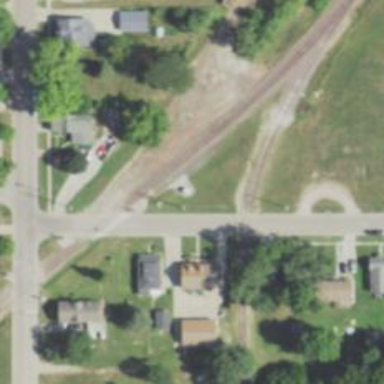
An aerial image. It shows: Rail spur service.